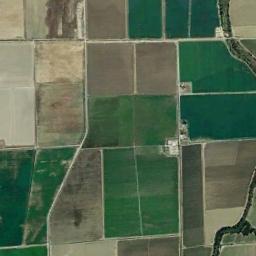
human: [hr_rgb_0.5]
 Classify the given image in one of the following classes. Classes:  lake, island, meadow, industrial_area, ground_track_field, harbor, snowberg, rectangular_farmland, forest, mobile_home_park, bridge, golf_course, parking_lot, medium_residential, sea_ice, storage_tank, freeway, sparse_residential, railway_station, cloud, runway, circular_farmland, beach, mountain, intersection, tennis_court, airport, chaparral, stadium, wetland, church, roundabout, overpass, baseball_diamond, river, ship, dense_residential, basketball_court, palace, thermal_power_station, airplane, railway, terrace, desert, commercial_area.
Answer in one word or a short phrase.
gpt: rectangular_farmland